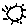
Label: sun